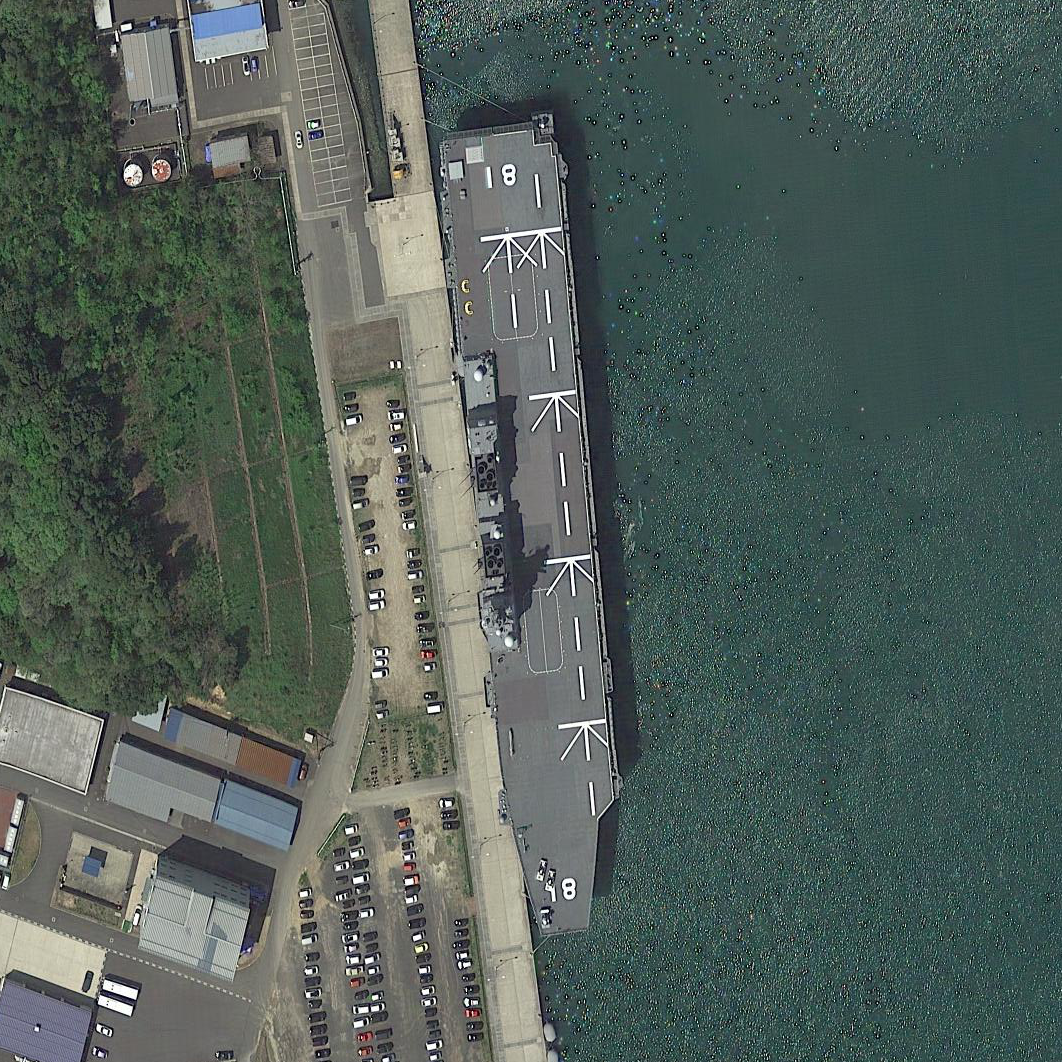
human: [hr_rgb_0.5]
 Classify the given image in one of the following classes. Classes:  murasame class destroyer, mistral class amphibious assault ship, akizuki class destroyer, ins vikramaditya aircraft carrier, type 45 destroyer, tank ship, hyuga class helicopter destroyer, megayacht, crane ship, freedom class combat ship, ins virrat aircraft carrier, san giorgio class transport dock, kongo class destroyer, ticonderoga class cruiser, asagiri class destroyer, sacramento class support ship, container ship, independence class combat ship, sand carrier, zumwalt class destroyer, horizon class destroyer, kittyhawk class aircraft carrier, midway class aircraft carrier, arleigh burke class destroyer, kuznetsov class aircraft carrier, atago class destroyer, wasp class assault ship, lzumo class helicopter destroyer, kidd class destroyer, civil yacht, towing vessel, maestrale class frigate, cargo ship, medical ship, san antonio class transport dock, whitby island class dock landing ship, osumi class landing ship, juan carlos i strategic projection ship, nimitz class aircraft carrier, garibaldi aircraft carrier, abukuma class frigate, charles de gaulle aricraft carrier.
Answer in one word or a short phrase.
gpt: Hyuga class helicopter destroyer